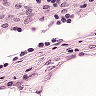
Metastatic tissue present: no